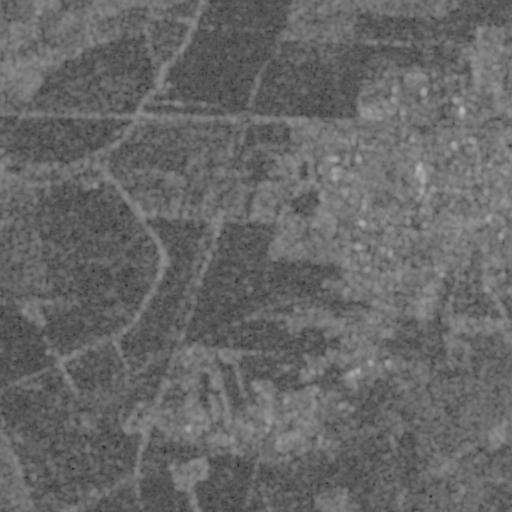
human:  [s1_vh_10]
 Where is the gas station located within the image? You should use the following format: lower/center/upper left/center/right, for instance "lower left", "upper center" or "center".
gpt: The gas station is located in the center right of the image.
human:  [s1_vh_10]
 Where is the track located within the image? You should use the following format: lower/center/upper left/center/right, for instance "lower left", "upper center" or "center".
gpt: The track is located in the center of the image.
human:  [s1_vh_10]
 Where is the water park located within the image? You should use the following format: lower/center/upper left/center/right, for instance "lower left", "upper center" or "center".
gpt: The water park is located in the center right of the image.
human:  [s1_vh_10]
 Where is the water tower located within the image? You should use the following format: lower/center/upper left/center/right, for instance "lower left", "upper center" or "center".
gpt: The water tower is located in the center right of the image.
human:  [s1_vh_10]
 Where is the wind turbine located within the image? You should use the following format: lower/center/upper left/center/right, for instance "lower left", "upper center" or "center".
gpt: The wind turbine is located in the lower left of the image.
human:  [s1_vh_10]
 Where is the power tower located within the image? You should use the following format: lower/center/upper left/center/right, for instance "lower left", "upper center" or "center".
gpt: There is no power tower in the image.

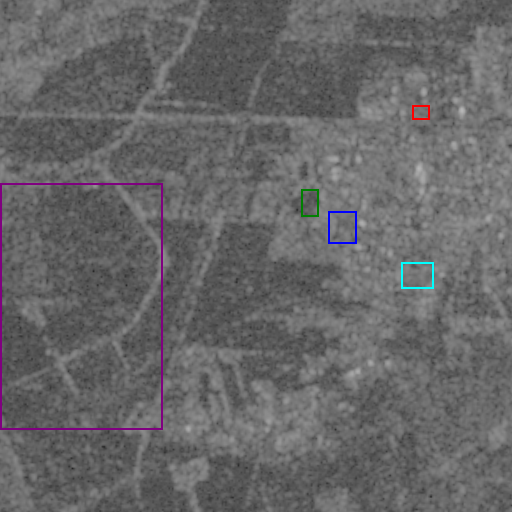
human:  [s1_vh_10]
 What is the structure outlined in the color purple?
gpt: The structure outlined in purple is a crop field.
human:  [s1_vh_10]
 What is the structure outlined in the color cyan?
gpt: The structure outlined in cyan is a park.
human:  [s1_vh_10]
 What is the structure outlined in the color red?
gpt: The structure outlined in red is a parking lot.
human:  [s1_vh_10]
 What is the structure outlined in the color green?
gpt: The structure outlined in green is a track.
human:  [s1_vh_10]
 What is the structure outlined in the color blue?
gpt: The structure outlined in blue is a water park.
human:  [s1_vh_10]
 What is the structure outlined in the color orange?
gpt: There is no orange outline.